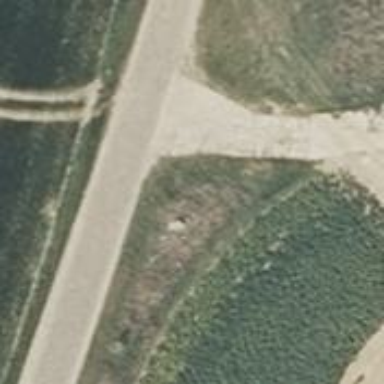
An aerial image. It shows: Unclassified road.